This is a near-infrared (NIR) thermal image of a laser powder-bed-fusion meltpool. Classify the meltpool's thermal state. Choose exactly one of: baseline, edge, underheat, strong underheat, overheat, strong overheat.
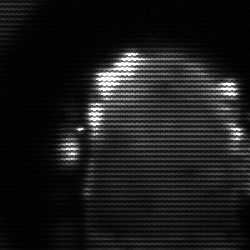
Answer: baseline